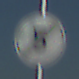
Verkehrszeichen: EndeGeschwindigkeit5
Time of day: MorningAfternoon
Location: Outdoor (Nature)
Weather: Clear
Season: NotSpecified
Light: Natural